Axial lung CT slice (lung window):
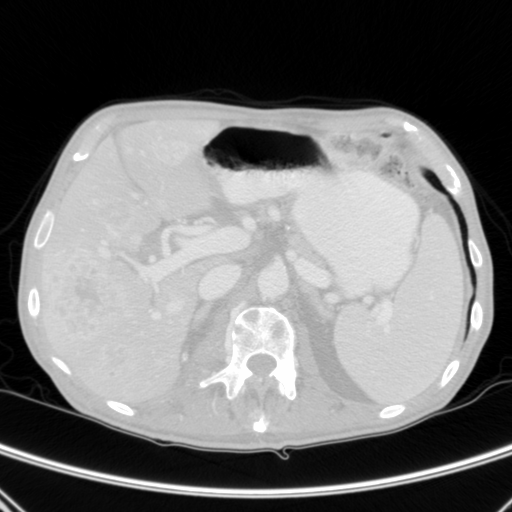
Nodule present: no